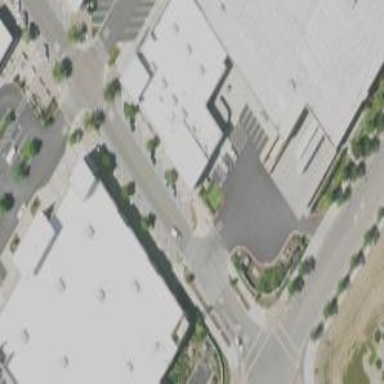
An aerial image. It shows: Commercial building.